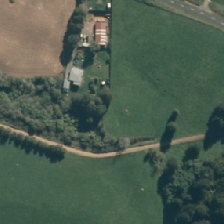
Land cover: deciduous_hardwood